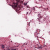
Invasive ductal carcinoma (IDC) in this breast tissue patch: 0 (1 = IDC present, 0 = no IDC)